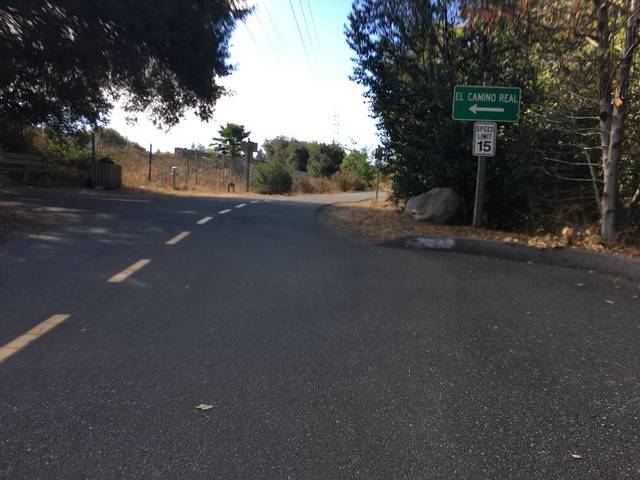
Region: United States
Coordinates: 37.378, -122.069